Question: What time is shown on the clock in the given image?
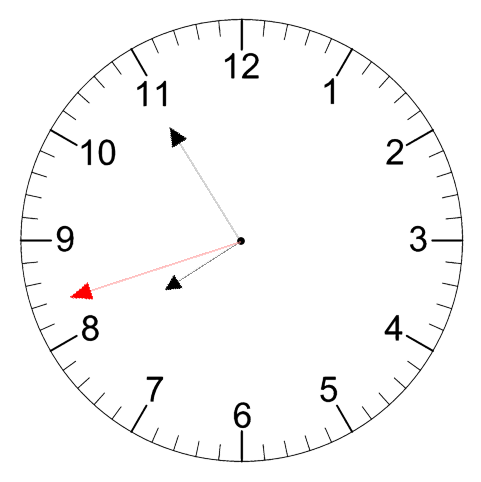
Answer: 07:54:42